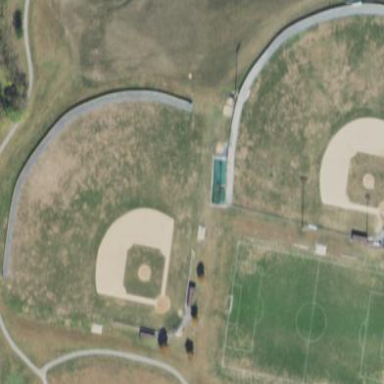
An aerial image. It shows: Baseball pitch for leisure land.